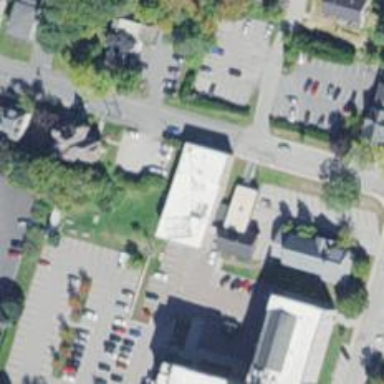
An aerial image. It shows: Government office.